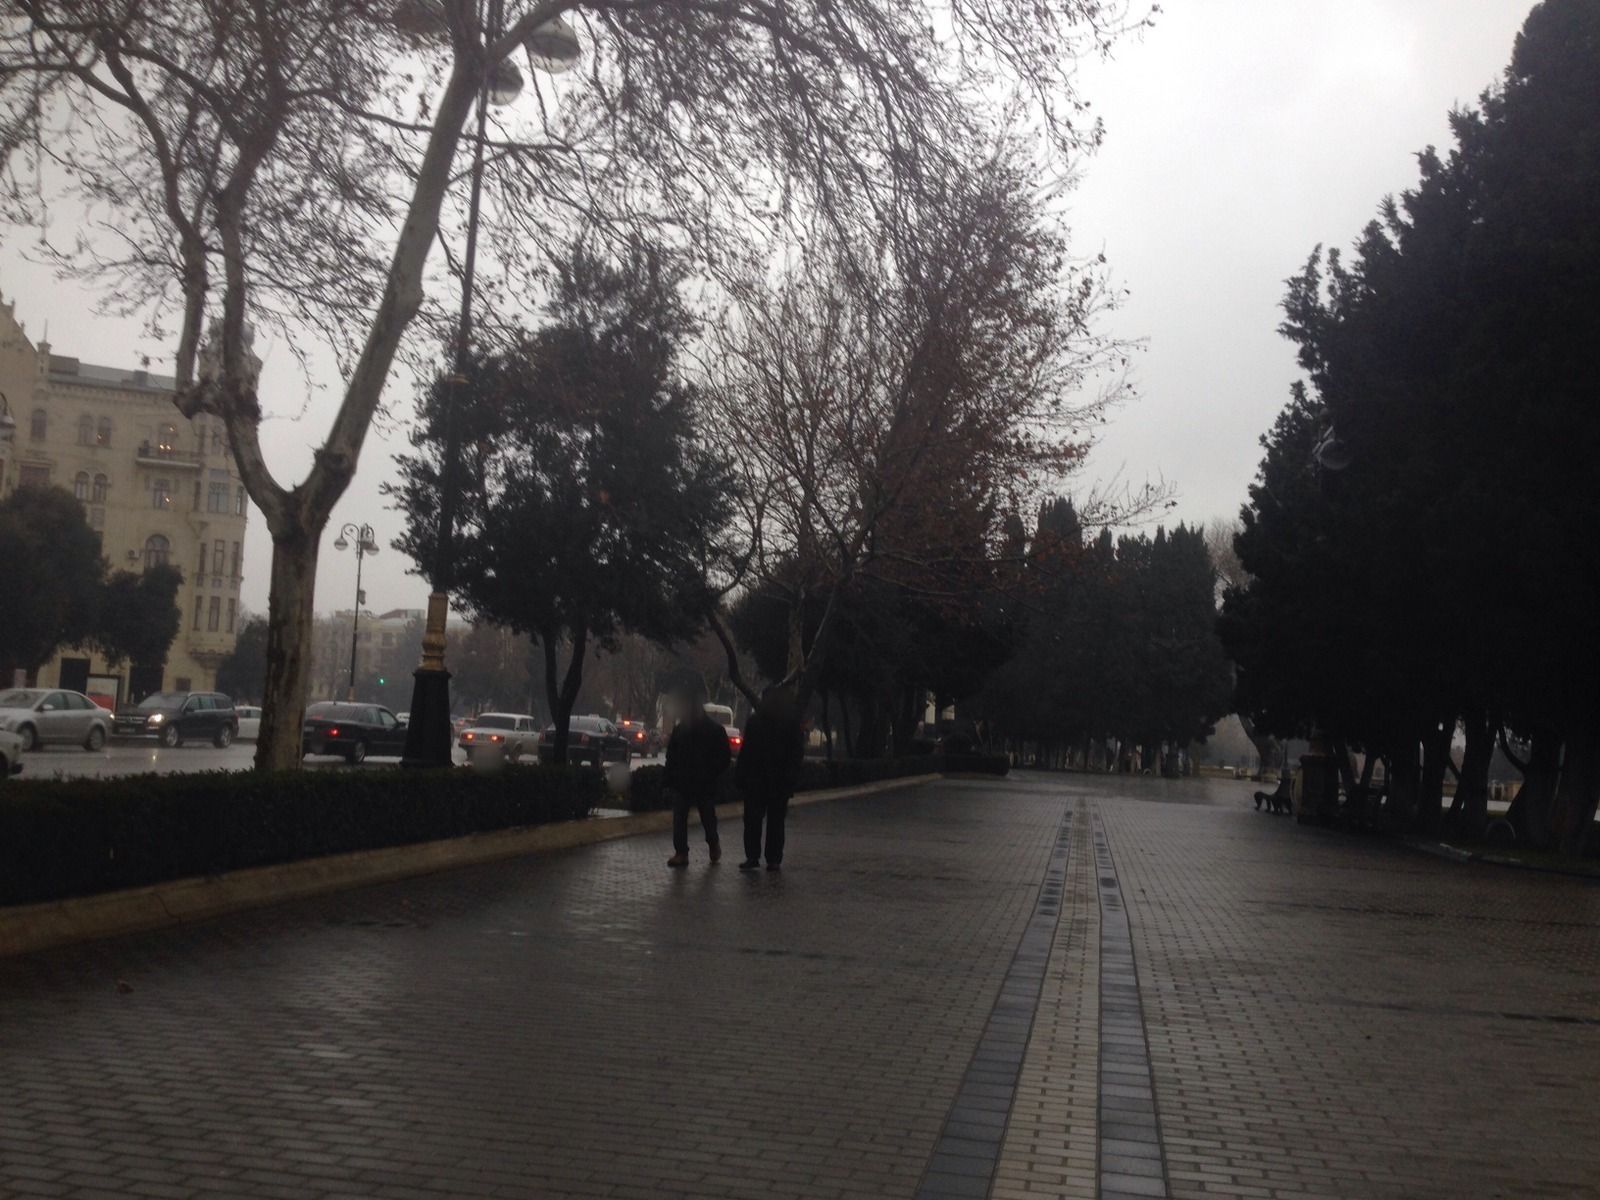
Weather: rainy
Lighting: day
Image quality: good
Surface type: walking surface
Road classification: footway
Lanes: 3
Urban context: urban centre
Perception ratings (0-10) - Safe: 7.32, Lively: 8.15, Beautiful: 7.02, Boring: 4.69, Depressing: 2.61, Wealthy: 8.47